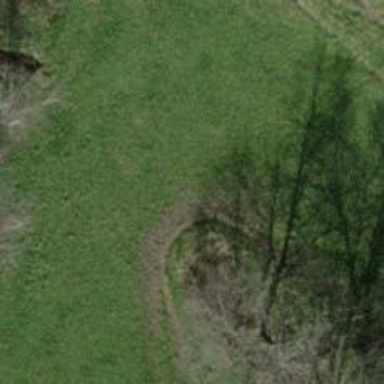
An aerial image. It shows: Culvert tunnel.